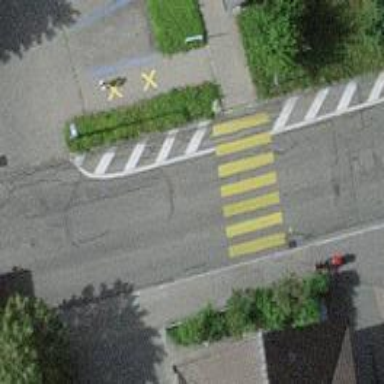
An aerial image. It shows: Marked road crossing.